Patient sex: M
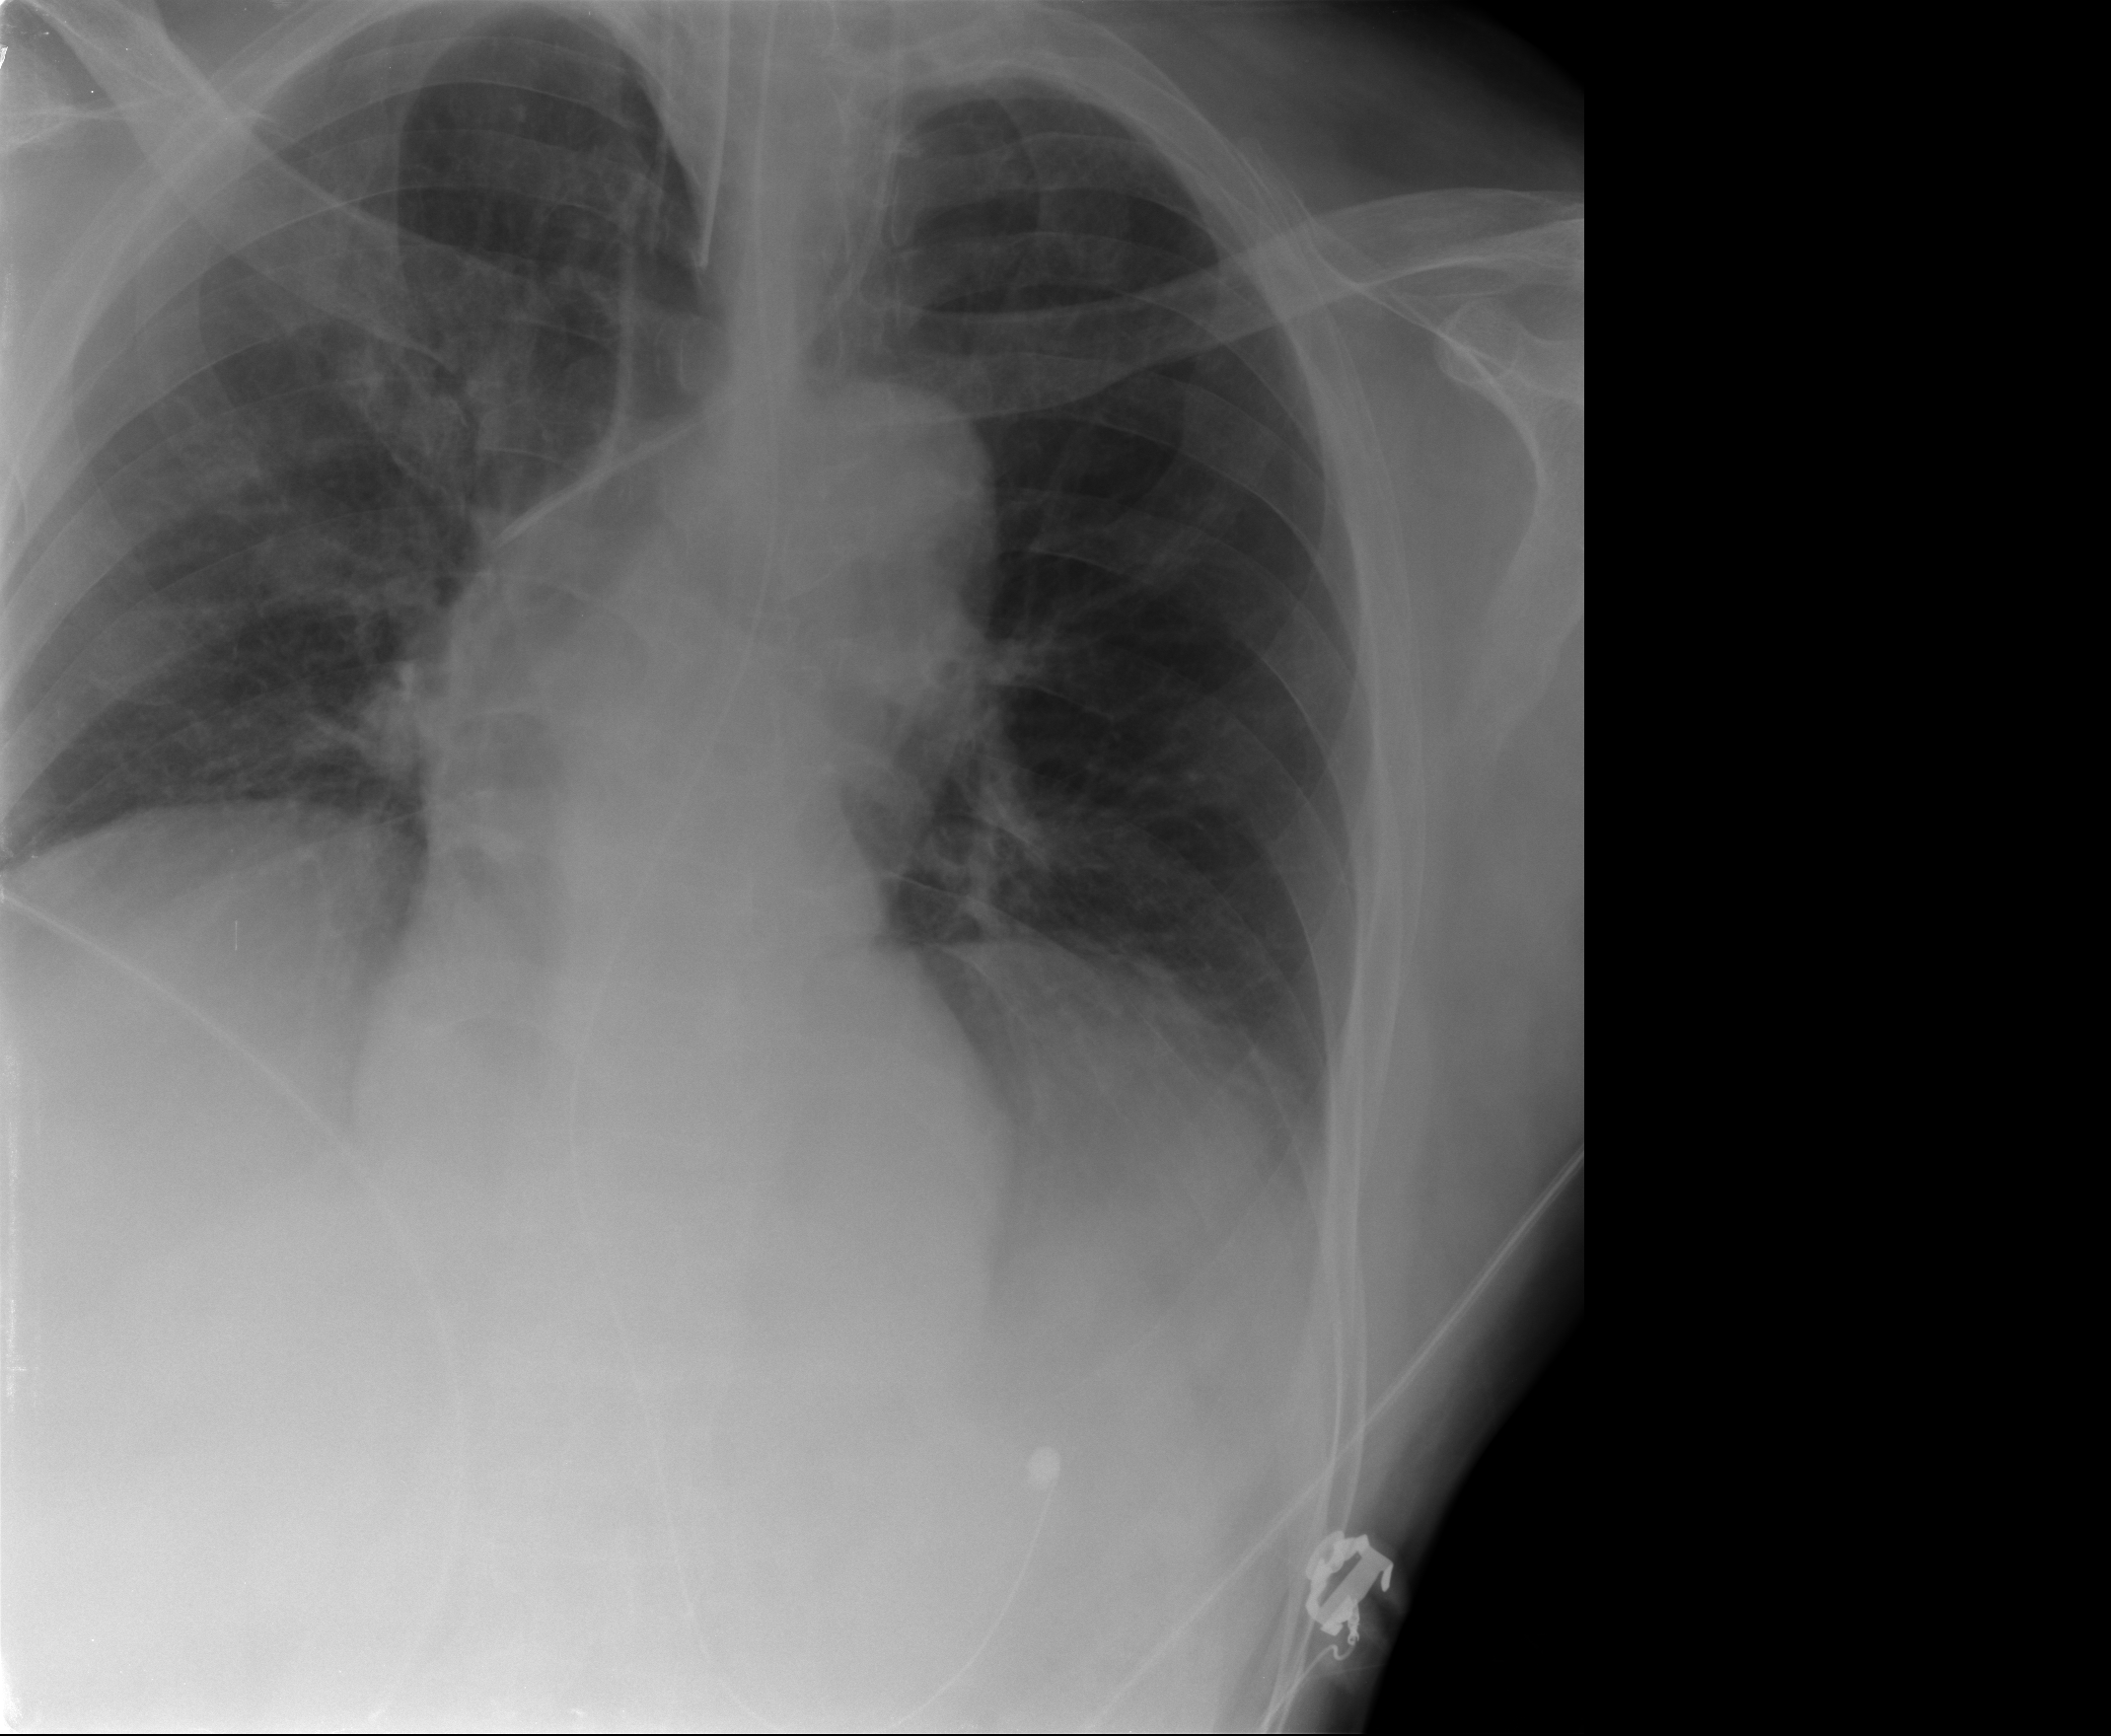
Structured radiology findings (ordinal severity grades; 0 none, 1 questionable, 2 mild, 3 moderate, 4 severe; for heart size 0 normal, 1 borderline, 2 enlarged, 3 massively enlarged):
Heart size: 0
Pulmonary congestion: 0
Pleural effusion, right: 0
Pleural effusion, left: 0
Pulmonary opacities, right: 0
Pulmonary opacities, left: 0
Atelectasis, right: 1
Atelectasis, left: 2